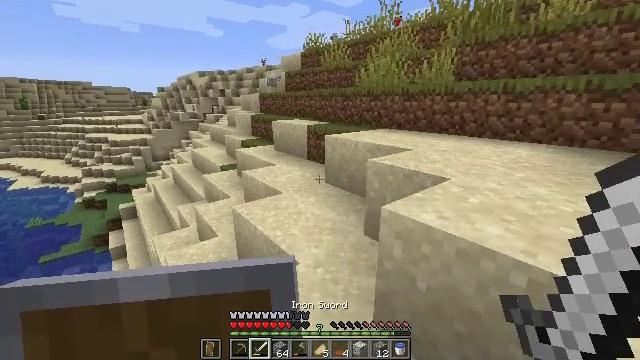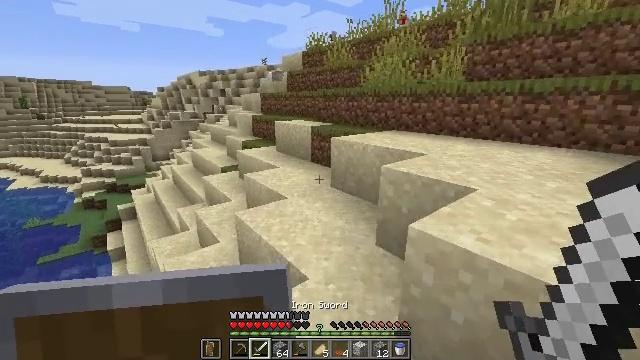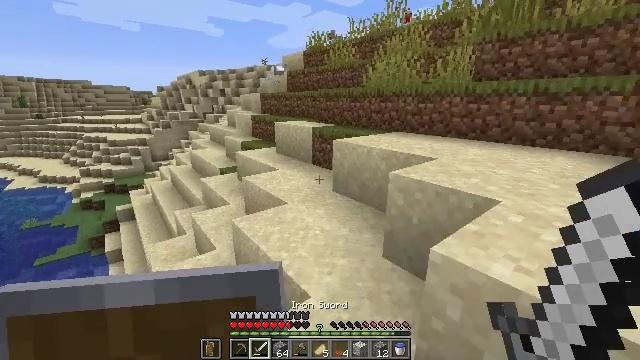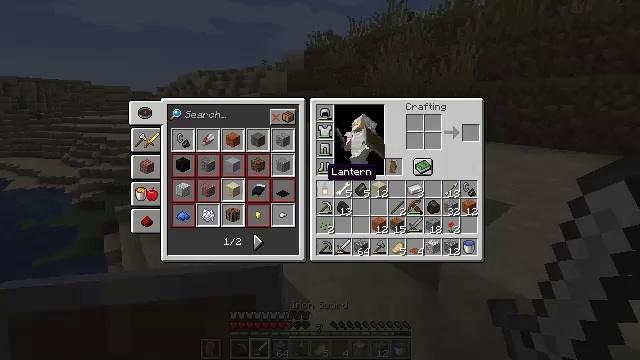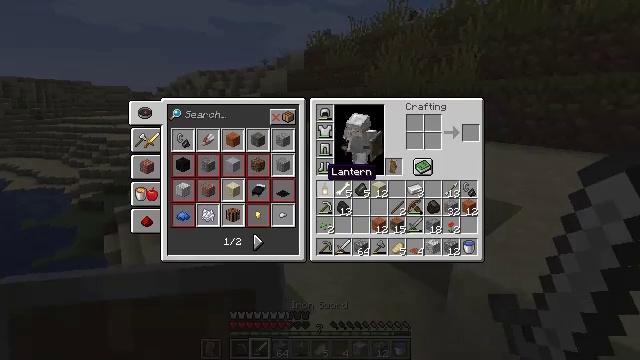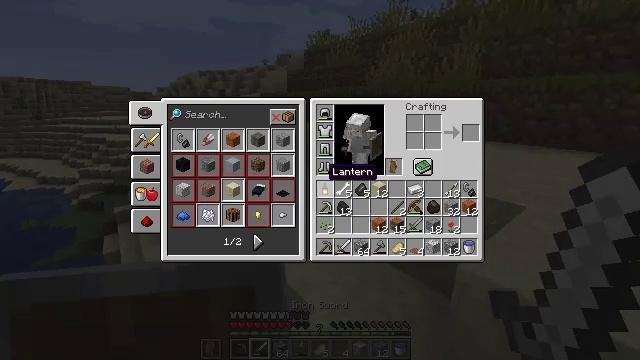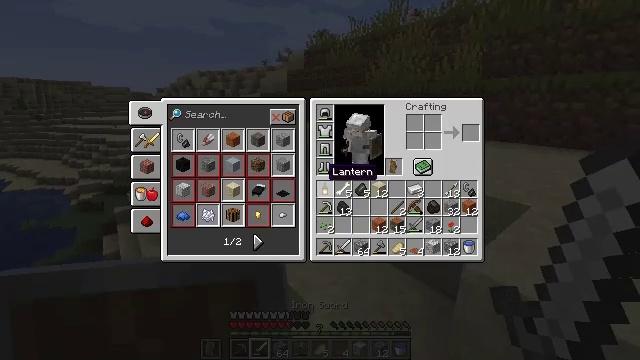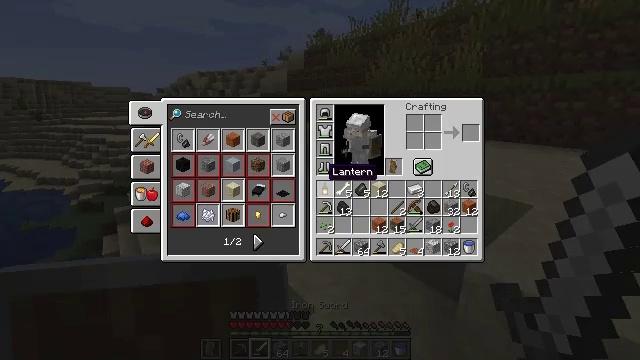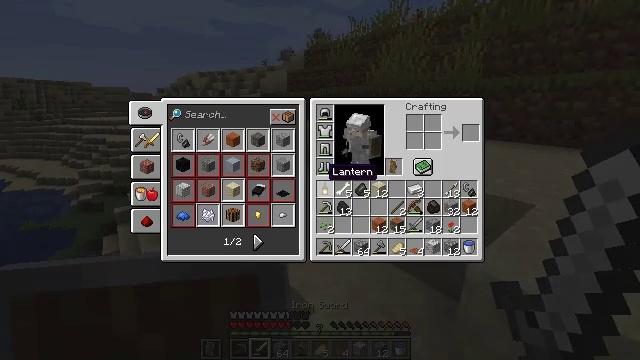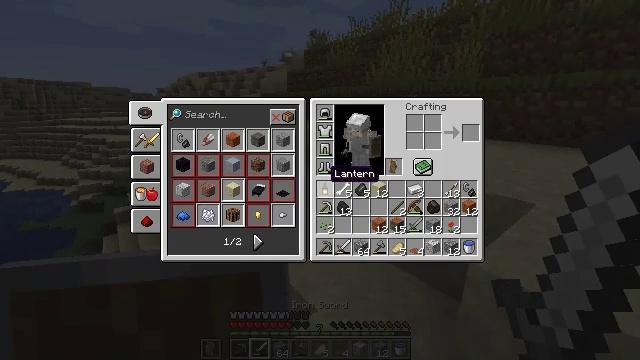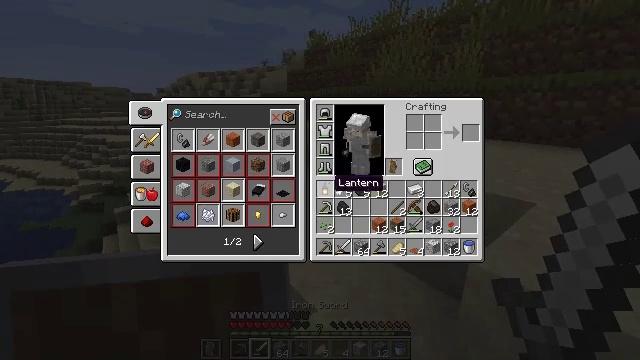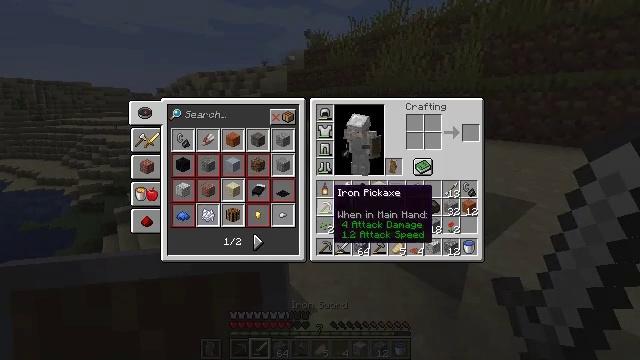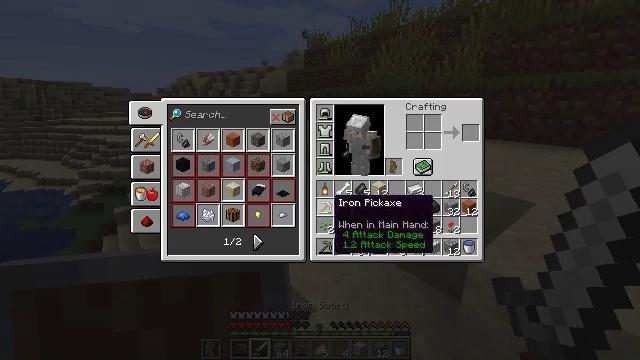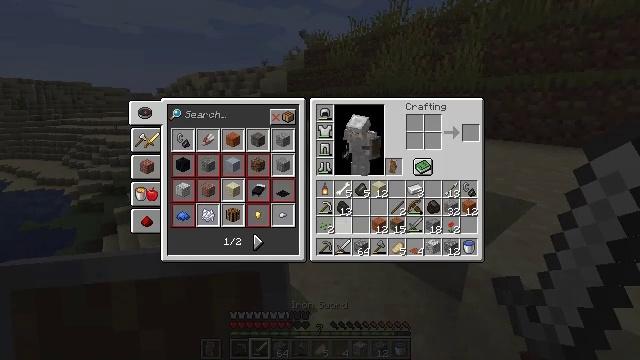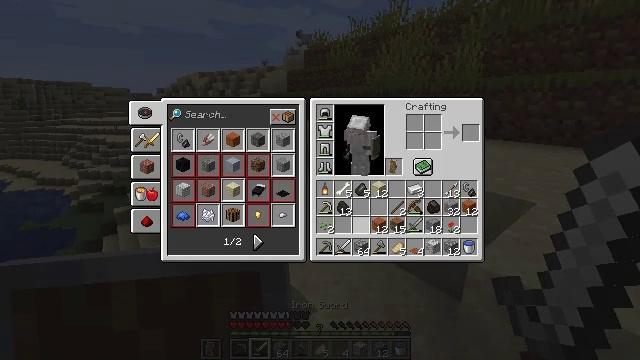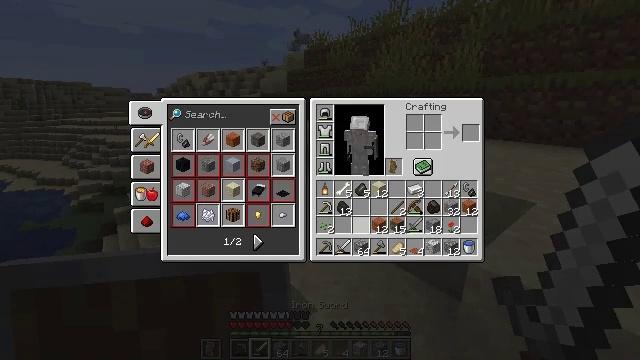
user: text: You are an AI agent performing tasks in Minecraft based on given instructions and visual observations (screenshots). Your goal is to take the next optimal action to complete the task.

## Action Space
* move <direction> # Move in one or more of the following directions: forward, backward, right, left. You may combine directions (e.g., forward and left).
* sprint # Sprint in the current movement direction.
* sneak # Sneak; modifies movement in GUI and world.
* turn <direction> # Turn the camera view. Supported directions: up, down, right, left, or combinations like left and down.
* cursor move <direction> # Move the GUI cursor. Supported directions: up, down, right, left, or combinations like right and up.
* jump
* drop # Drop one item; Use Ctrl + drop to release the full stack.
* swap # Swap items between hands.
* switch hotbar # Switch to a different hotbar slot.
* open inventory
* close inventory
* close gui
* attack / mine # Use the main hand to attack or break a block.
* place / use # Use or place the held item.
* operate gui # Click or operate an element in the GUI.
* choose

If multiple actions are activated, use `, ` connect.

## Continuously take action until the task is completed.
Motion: motion action
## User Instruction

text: Kill the chicken.
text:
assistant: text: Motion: move forward
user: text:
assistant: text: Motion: move forward
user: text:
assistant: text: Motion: move forward, open inventory
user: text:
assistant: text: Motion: move forward, open inventory
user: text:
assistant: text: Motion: open inventory
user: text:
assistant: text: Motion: no_op
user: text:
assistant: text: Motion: no_op
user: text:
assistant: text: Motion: no_op
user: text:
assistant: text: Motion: no_op
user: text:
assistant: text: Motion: cursor move down
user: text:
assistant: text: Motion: cursor move down
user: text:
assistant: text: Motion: cursor move down
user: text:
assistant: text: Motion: cursor move right and down
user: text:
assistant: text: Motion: cursor move right
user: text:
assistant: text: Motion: no_op
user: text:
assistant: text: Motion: no_op
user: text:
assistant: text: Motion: no_op
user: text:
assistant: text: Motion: cursor move right
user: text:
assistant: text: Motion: cursor move right
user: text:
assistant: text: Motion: cursor move right
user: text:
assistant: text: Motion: no_op
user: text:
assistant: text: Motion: no_op
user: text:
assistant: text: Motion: no_op
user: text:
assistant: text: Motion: no_op
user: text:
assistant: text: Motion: no_op
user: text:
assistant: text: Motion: no_op
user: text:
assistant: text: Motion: no_op
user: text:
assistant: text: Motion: no_op
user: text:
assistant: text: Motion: no_op
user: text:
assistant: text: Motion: no_op